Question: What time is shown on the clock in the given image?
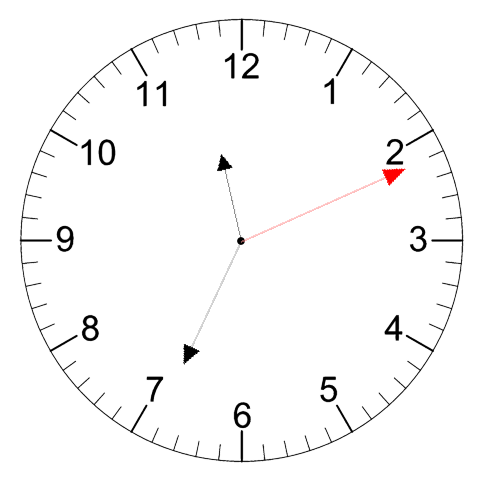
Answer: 11:34:11